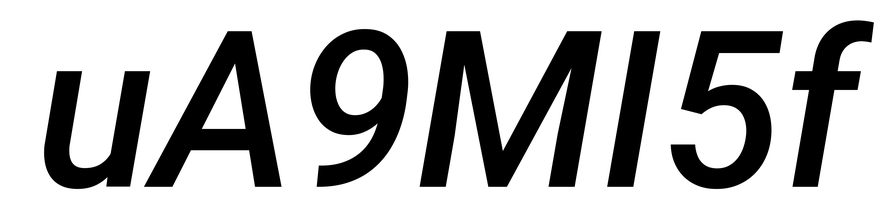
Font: Roboto-Italic_Medium_Italic